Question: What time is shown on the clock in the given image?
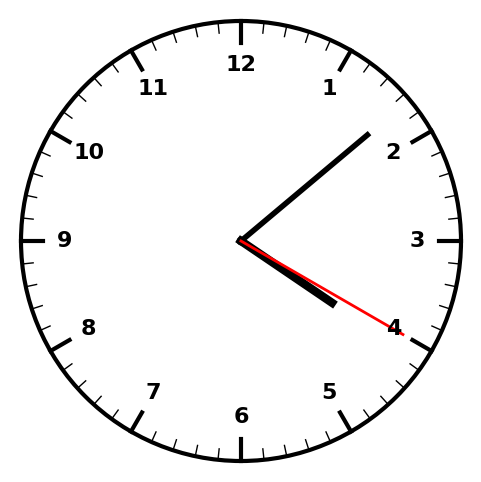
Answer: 04:08:20